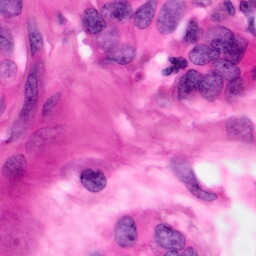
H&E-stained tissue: Pancreatic